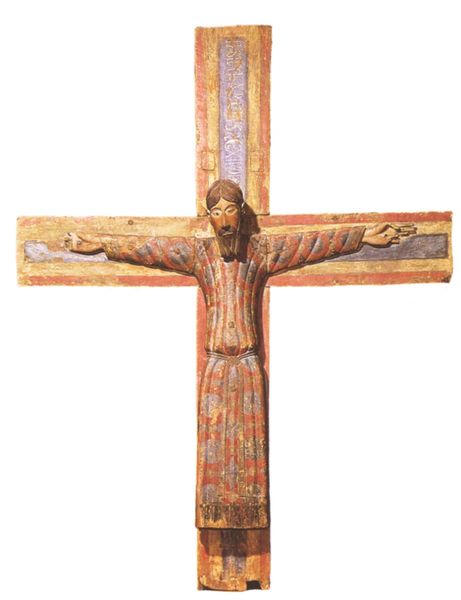
Titel: Christus am Kreuz, sog. Maiestas des Batlló
Institution: Barcelona, Museo de Arte de Cataluna
Schlagwörter: blau, bart, augen, kleidung, inschrift, schriftzeichen, kreuz, christus, romanik, kruzifix